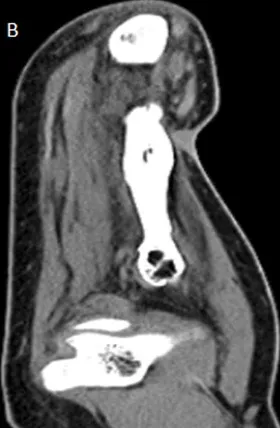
Sagittal. View of right forearm showing non-visualization of the proximal 1/3rd of the radius with the shaft of ulna appearing curved and poorly supporting the wrist joint; muscles of the forearm show disuse atrophy.
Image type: radiology (ct)